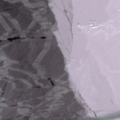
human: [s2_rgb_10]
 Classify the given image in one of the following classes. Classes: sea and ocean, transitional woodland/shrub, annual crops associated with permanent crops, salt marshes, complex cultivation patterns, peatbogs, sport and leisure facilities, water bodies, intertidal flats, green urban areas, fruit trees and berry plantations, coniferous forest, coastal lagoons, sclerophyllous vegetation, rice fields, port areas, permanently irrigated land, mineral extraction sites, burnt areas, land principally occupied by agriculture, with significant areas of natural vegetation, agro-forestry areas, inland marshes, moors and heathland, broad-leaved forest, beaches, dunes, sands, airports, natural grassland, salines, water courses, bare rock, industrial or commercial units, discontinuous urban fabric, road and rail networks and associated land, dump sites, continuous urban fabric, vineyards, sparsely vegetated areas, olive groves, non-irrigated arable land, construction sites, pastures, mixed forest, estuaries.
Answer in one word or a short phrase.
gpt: sea and ocean